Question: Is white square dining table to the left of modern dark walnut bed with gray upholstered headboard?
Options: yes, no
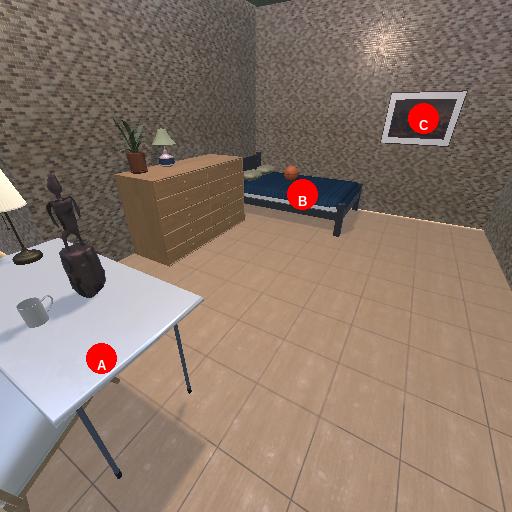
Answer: yes